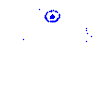
Particle: electron